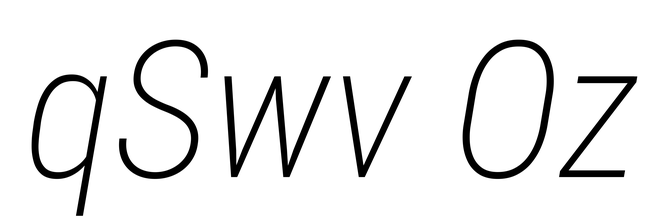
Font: Roboto-Italic_Condensed_ExtraLight_Italic